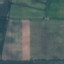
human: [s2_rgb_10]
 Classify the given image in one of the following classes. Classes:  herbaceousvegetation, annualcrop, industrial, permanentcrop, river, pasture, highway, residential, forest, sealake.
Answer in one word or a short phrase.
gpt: AnnualCrop